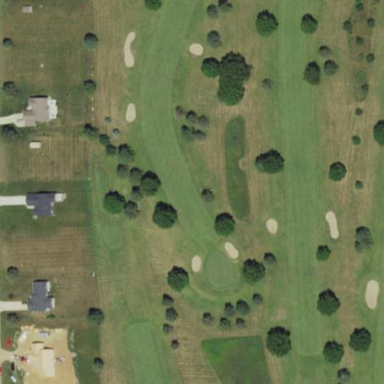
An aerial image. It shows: Scenic golf fairway.